Question:
I've majorly refactored my project. I've added some new classes, but I've also RightClick > Deleted classes from within Visual Studio Solution Explorer.
What does the ! symbol mean?
All of the items marked with ! were things I've deleted in VS2010. Will this delete them from the repository as well?
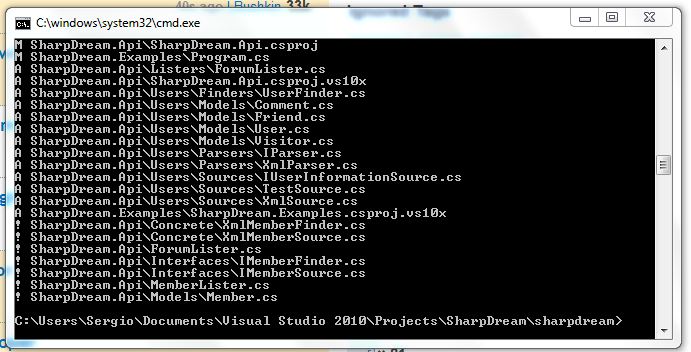
Answer: Those files are "missing." You haven't explicitly removed those files from the repository, and yet mercurial can't find them.
If you commit with 'hg commit --addremove' then mercurial will remove all of the missing files from the repository. In this case, I think this is what you want to do - you've purposely deleted these files, and you don't want them to appear in future versions of your code. You'll still be able to go to an earlier version and call those files back if you want to.